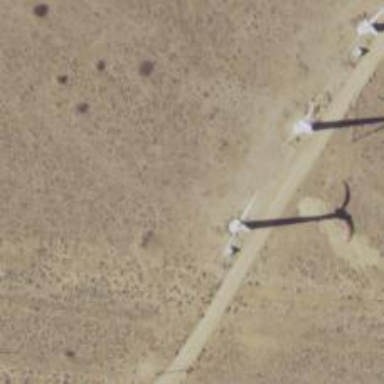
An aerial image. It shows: Wind turbine power generator.